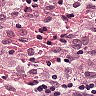
Metastatic tissue present: no